Question: I have a photo preview activity that has an overlay actionbar. I don't want this view to have a full opaque color because it would obstruct the image when zoomed. I created a gradient to set as the background:
'''
<shape xmlns:android="http://schemas.android.com/apk/res/android"
android:shape="rectangle">
<gradient
android:type="linear"
android:startColor="@color/theme_main_color_40pct"
android:endColor="@color/theme_main_color_0pct"
android:angle="270"/>
</shape>
'''
I assign this background to my toolbar via the following theme:
'''
<style name="my_toolbar" >
<item name="android:background">@drawable/ab_gradient_purple</item>
<item name="android:minHeight">?attr/actionBarSize</item>
<item name="android:textColorPrimary">?attr/colorAccent</item>
<item name="android:textColorSecondary">@android:color/white</item>
</style>
'''
In my layout:
'''
<android.support.v7.widget.Toolbar
android:id="@id/toolbar"
app:theme="@style/my_toolbar"
android:elevation="5dp"
android:layout_gravity="top"
android:layout_height="wrap_content"
android:layout_width="match_parent"/>
'''
When I open this activity, it looks like the toolbar is taking that background and applies it to all subviews, resulting in the picture below. How do I prevent this overlay?

I've tried playing with 'backgroundTint' and 'backgroundTintMode', but it seems like they're not available for pre-lollipop.
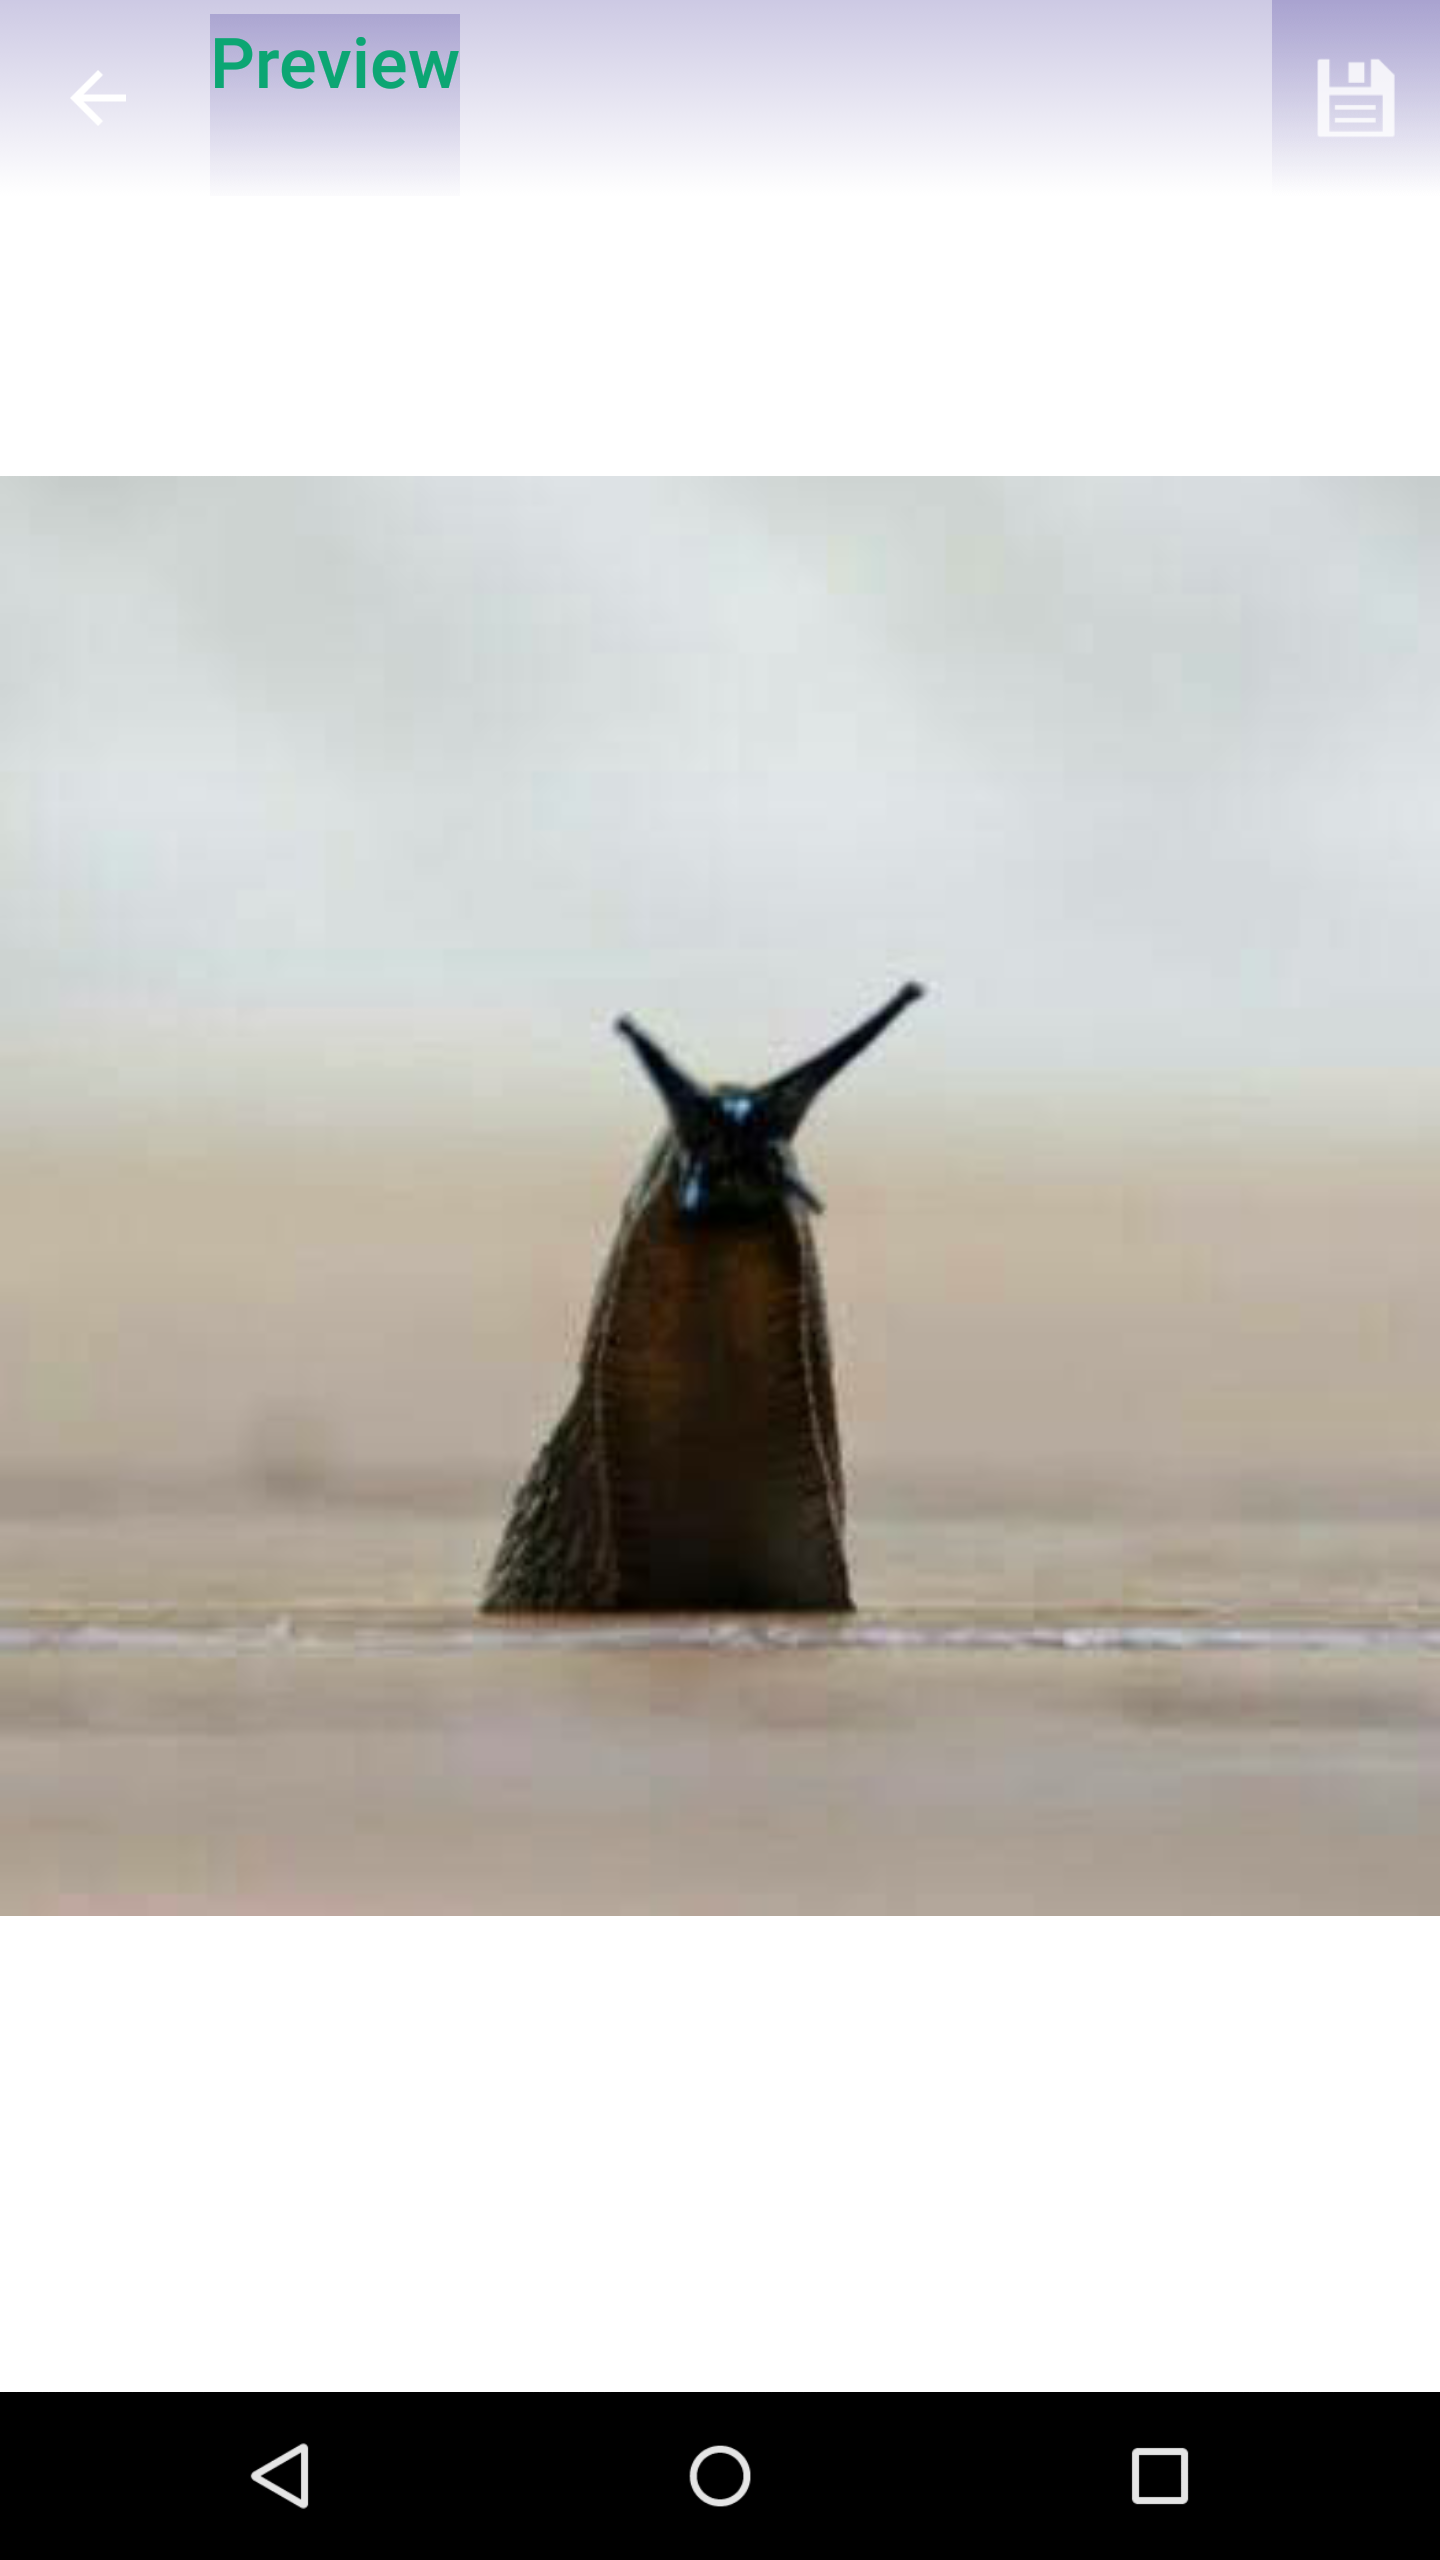
Answer: It seems that applying the background through the style applies it too all nested items. I set the style background to '@android:color/transparent' and in my layout:
'''
<android.support.v7.widget.Toolbar
android:id="@id/toolbar"
app:theme="@style/my_toolbar"
android:background="@drawable/ab_gradient_purple"
android:elevation="5dp"
android:layout_gravity="top"
android:layout_height="wrap_content"
android:layout_width="match_parent"/>
'''
The result is exactly what I was looking for: